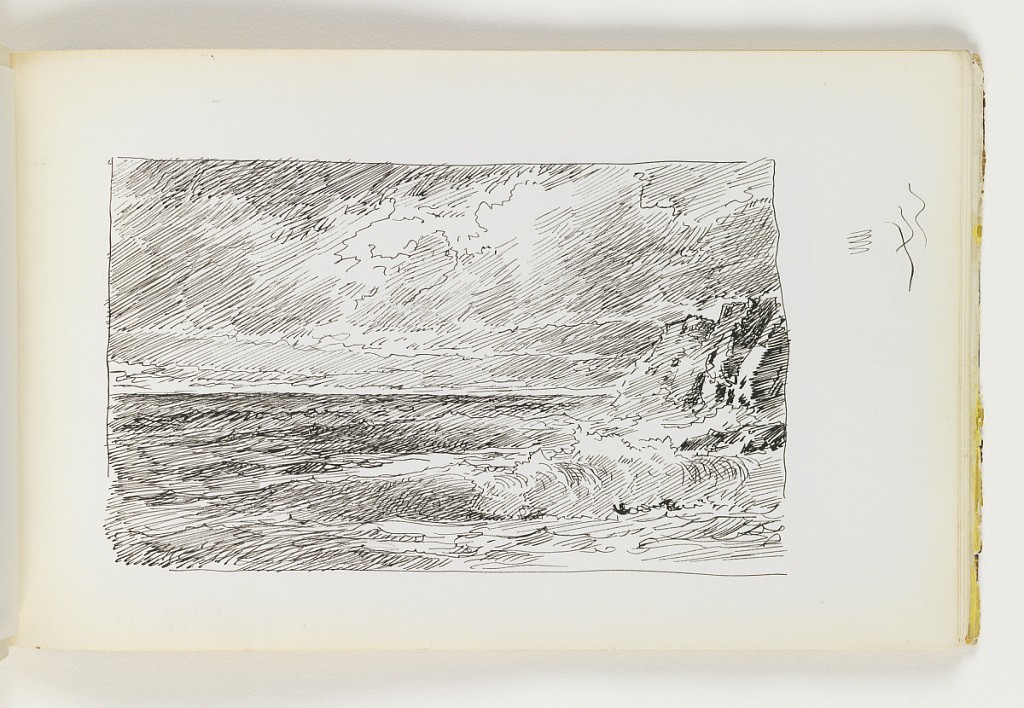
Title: Waves Crashing in front of Distant Cliffs
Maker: William Trost Richards, American, 1833–1905
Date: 1890–1900
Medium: Pen and black ink on off-white wove paper
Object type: Sketchbook folio
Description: View of ocean with wave breaking in right foreground. Large rock at right behind wave, and large cliff in right distance.